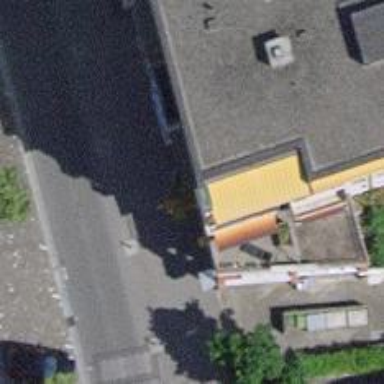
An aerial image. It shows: Post box.